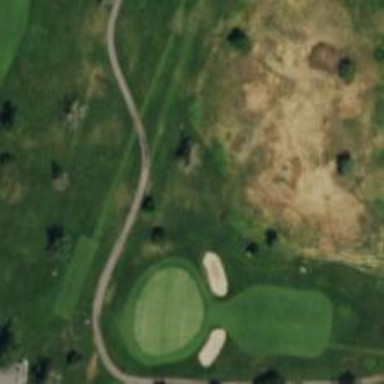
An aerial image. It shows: Well-maintained asphalt service road identified as grade1 cartpath for golf carts.